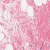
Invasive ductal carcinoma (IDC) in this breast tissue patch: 0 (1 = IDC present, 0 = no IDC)